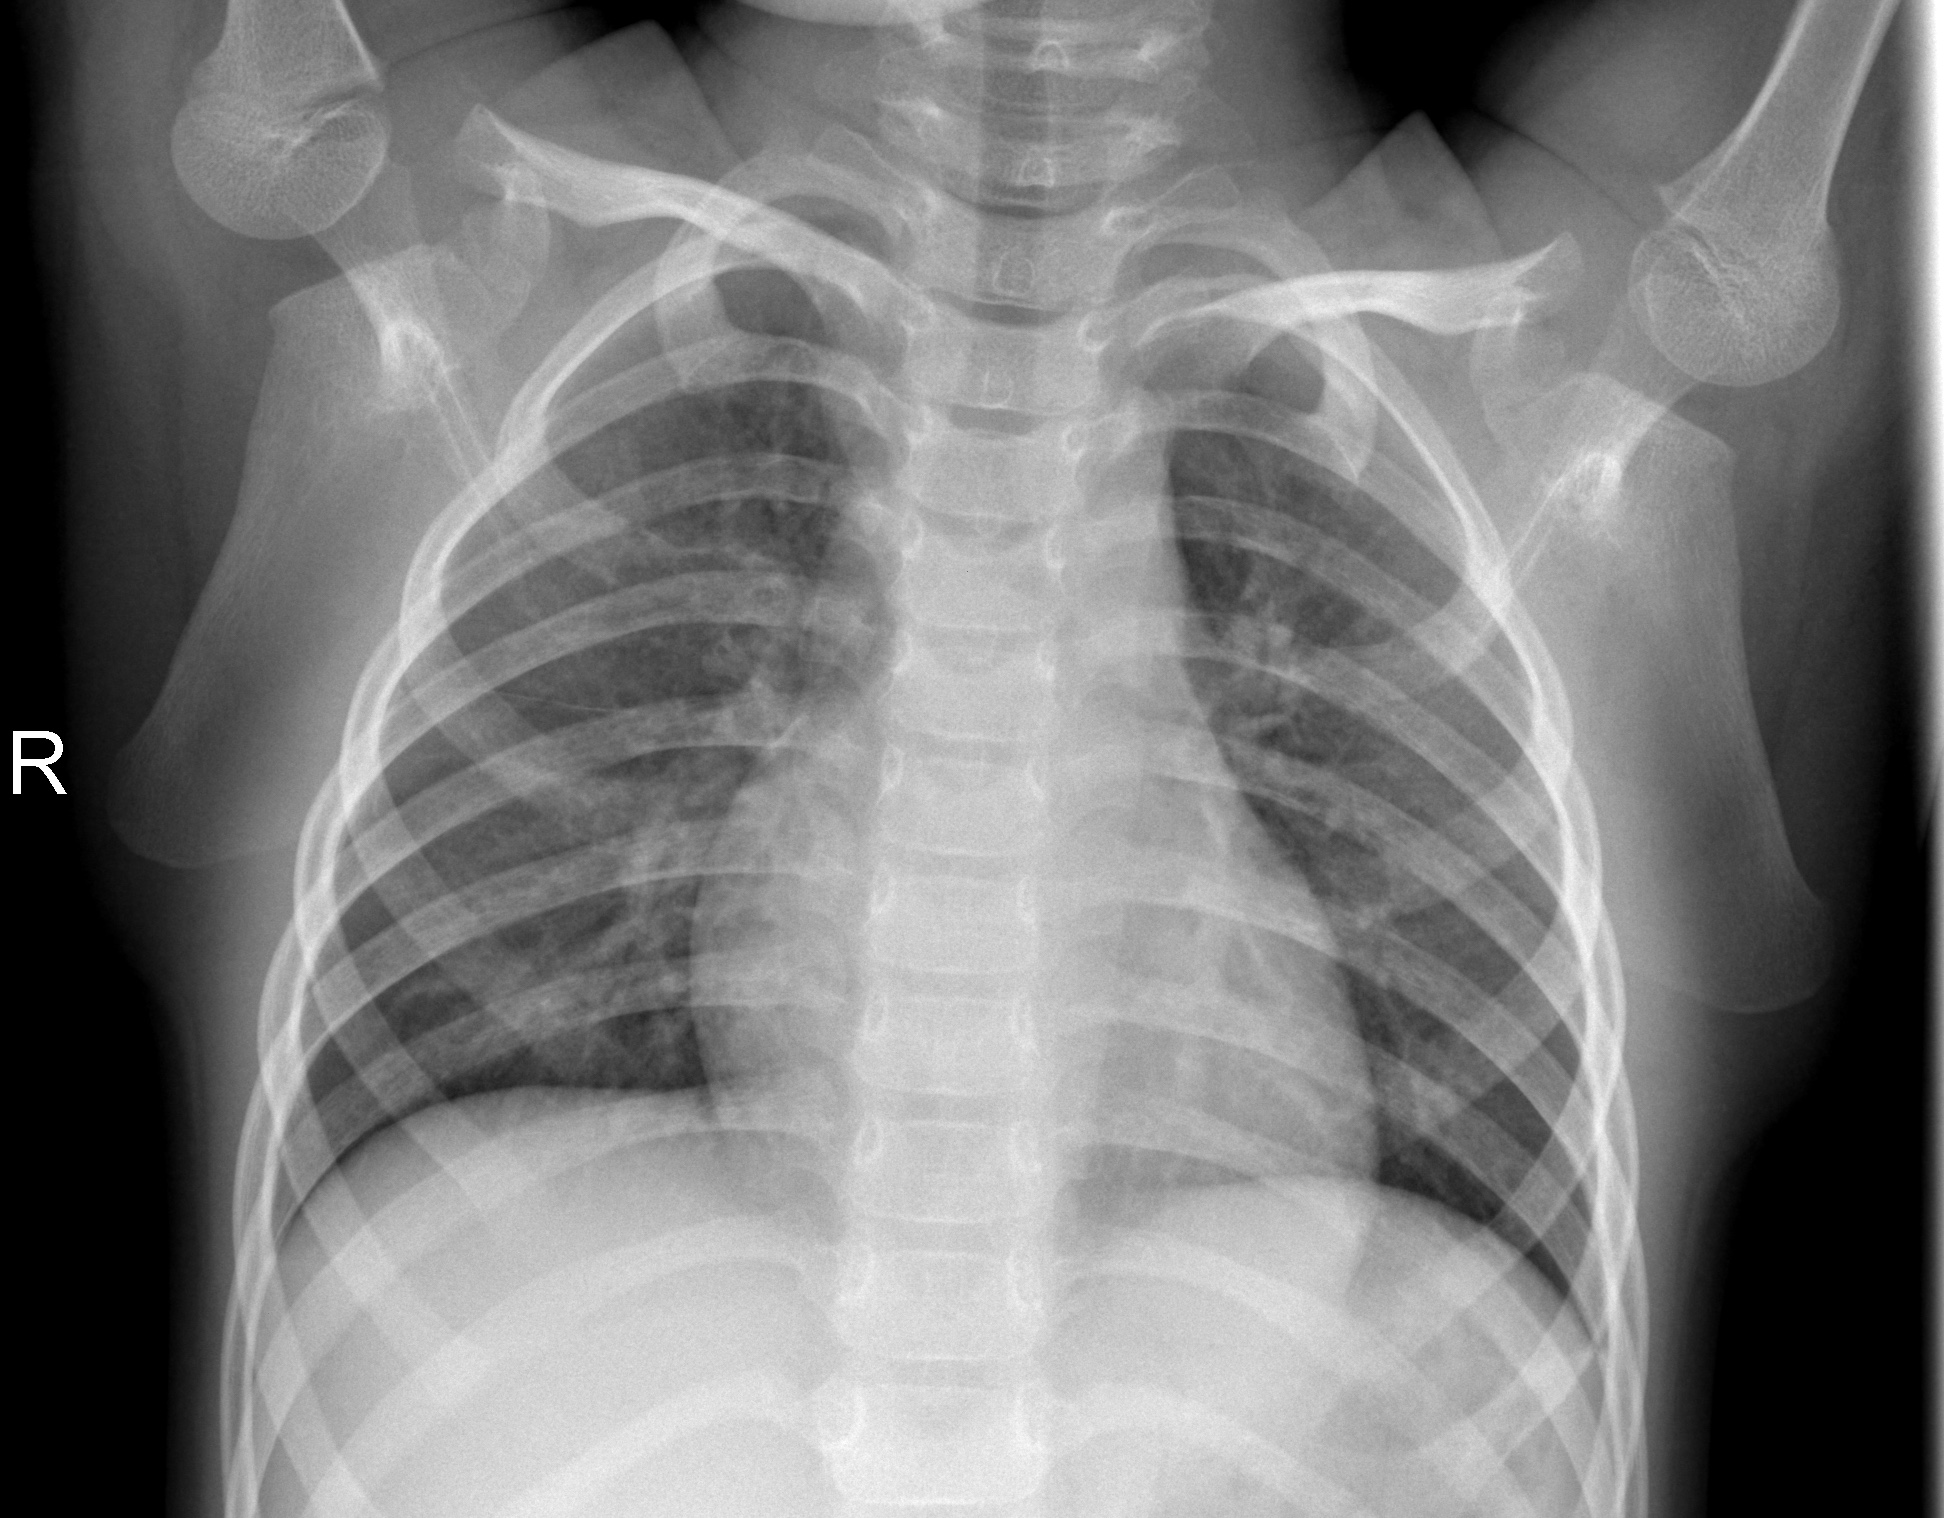
Diagnosis: NORMAL